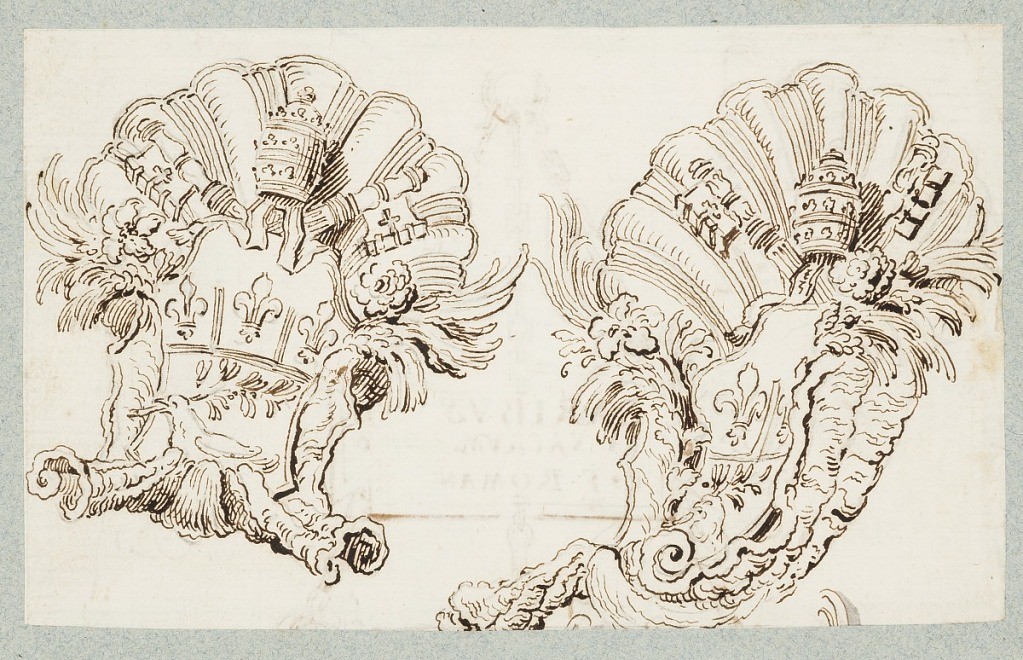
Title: Album page
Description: One sheet of paper drawn on recto and verso, mounted onto an album page with window cutout to see verso.